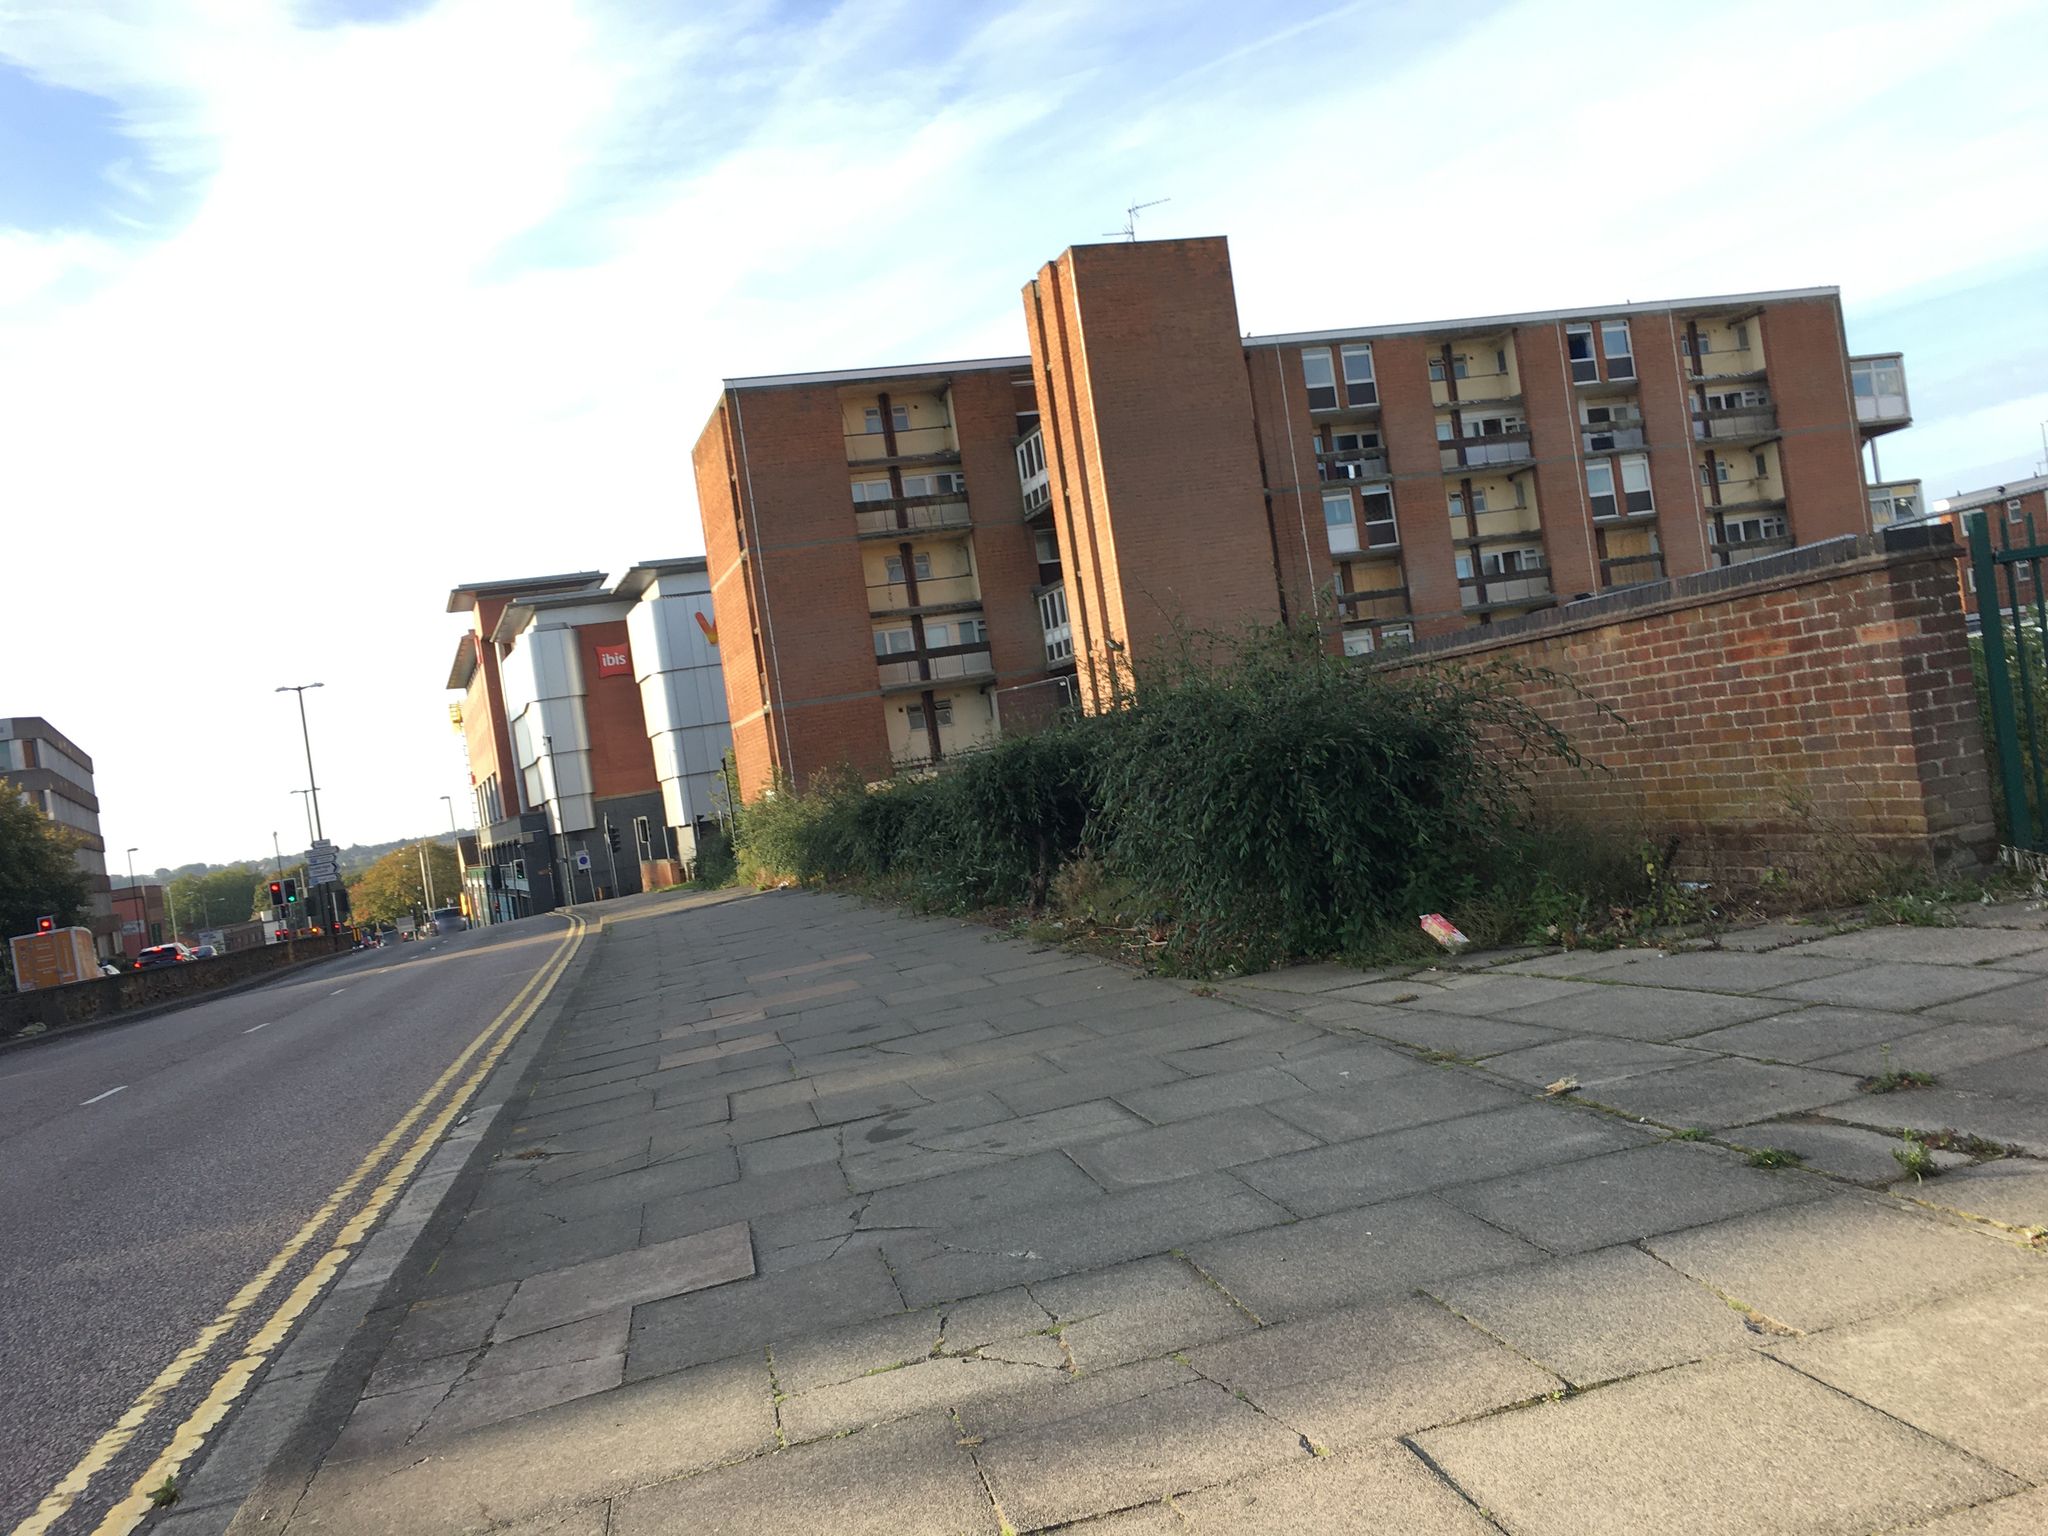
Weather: cloudy
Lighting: day
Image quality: good
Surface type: walking surface
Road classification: path
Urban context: urban centre
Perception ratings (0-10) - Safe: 4.01, Lively: 4.02, Beautiful: 6.68, Boring: 6.45, Depressing: 3.87, Wealthy: 8.73